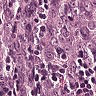
Metastatic tissue present: yes